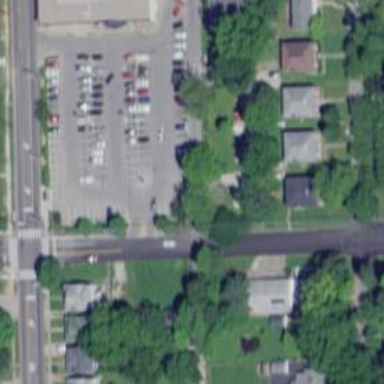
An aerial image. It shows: Alleyway designated as service road.